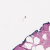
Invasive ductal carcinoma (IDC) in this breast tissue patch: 0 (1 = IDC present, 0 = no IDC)